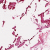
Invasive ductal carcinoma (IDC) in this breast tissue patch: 0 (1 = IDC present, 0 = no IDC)